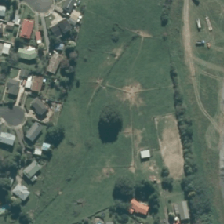
Land cover: urban_parkland